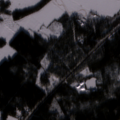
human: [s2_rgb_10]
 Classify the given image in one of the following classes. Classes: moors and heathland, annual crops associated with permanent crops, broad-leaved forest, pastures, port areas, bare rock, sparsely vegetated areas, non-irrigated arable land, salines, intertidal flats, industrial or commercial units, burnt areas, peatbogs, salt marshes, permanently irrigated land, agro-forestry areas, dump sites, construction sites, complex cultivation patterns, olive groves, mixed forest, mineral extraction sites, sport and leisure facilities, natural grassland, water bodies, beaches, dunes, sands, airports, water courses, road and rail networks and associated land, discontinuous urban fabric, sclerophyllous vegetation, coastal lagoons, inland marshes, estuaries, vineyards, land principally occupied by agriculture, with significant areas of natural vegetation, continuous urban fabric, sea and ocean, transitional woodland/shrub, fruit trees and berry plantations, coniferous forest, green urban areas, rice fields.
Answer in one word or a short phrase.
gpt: non-irrigated arable land, land principally occupied by agriculture, with significant areas of natural vegetation, coniferous forest, mixed forest